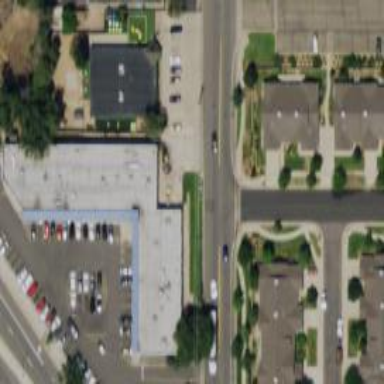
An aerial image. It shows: Left sidewalk along asphalt tertiary road.